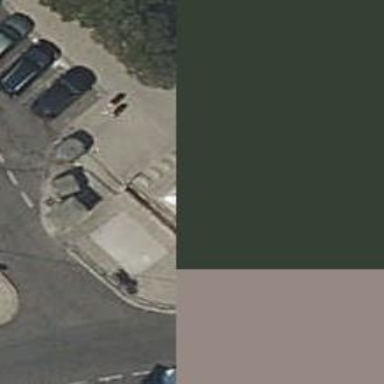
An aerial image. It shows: Subway entrance for railway system.